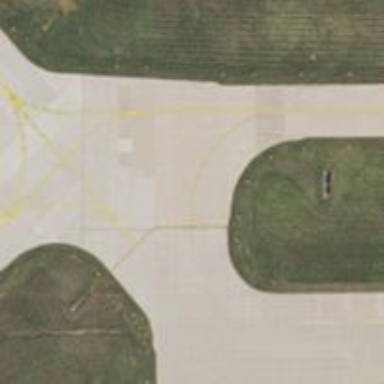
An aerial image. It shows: Image of taxiway at airport.